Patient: sex M, age 37
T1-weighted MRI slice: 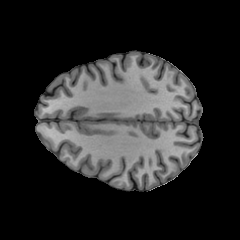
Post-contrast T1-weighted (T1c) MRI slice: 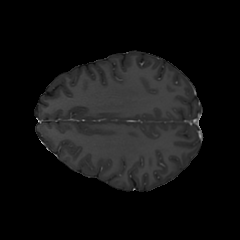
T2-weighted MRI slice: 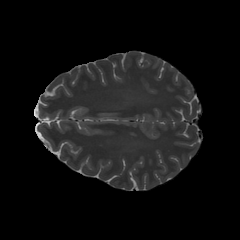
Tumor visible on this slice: no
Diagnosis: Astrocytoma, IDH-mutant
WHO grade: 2